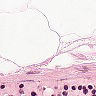
Metastatic tissue present: no